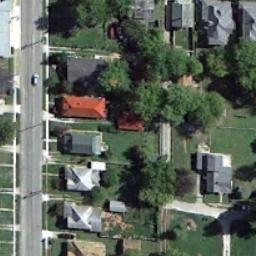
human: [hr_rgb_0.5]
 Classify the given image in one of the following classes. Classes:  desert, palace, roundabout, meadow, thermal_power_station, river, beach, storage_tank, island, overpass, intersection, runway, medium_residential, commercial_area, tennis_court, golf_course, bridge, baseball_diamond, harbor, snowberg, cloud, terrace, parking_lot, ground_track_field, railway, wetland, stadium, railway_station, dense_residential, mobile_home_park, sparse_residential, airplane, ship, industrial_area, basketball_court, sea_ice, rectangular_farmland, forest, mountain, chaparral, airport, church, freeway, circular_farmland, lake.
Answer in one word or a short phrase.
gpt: medium_residential